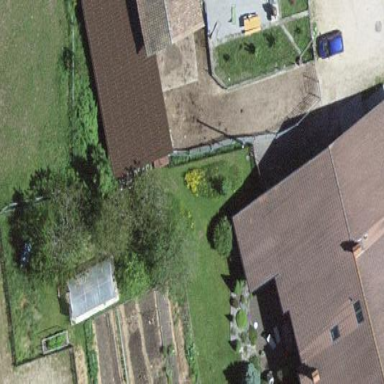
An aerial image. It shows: Farm building.